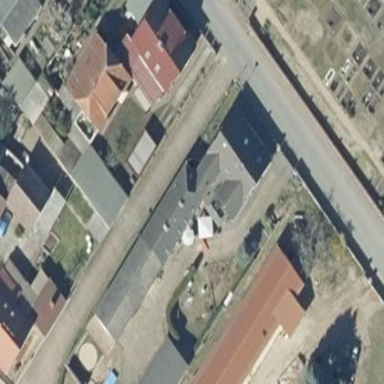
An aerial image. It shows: Building with gabled roof.